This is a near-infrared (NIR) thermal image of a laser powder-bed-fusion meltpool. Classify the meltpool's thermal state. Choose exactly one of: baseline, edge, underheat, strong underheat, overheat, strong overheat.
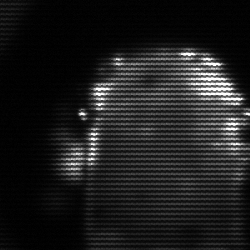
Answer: baseline